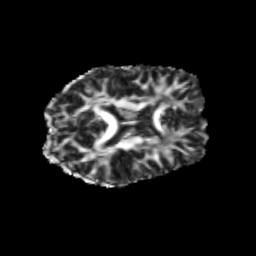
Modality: FA
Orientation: axial
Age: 26
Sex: female
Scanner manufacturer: siemens
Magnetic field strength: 3 T
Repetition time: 3.5 s
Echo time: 0.104 s